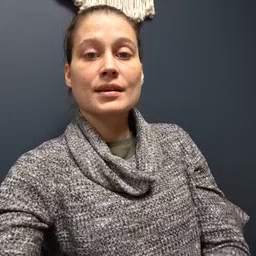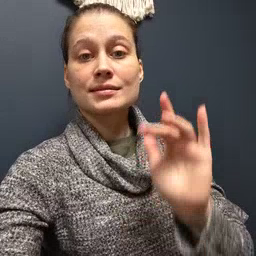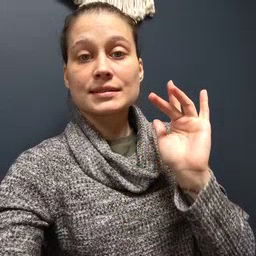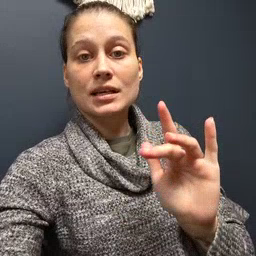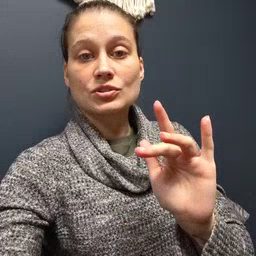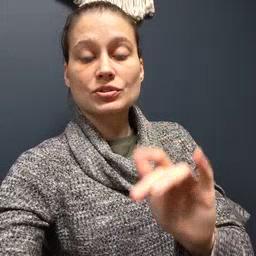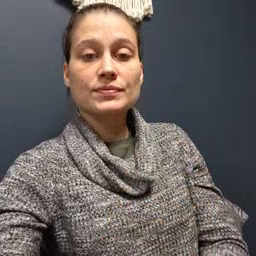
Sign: touch